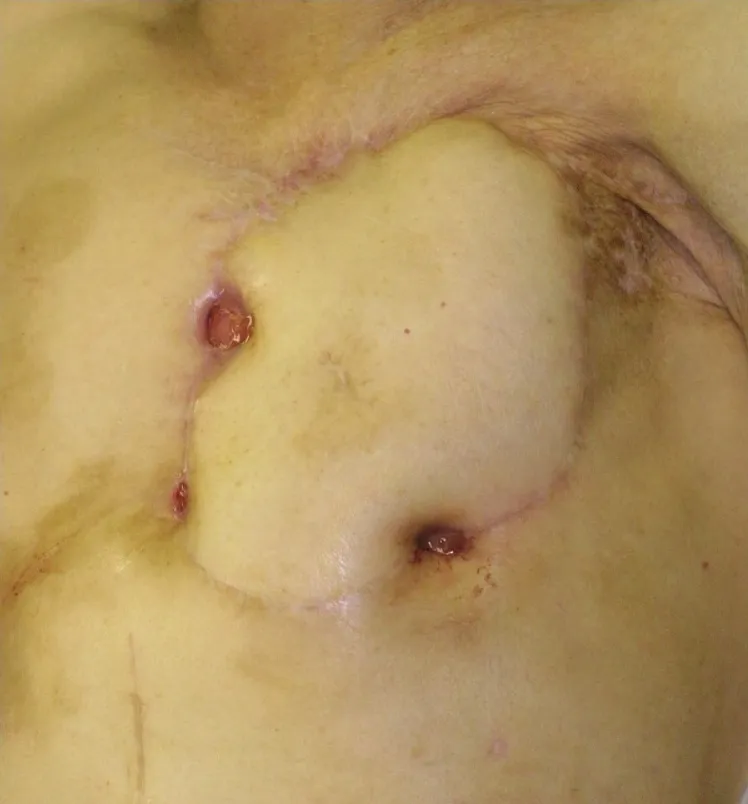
Findings obtained one year and four months later. . After the first surgery, three fistulas, which were lined by verrucous tissue, formed.
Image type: medical_photograph (other_medical_photograph)